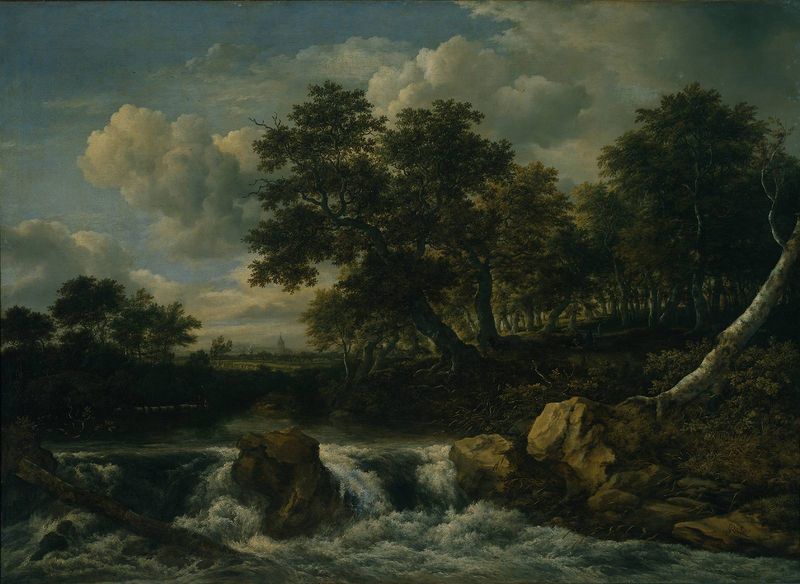
Titel: Landschaft mit Wasserfall
Künstler: Jacob van Ruisdael
Standort: Amsterdam
Institution: Rijksmuseum
Schlagwörter: baum, blau, blätter, felsen, gemälde, himmel, laub, wasser, weiß, wolken, baumstämme, bäume, fluss, gelb, grün, impressionismus, landschaft, ufer, äste, abend, grau, wolke, beige, malerei, stein, steine, bach, baumstamm, birke, feld, horizont, natur, stamm, kirche, schön, wald, wasserfall, turm, gischt, wellen, ort, fels, dorf, romantik, schaum, strom, stromschnelle, wehr, stämme, wild, wurzel, flusslandschaft, wurzeln, schäumen, aum, reissend, schwelle, stromschwelle, strömen, wildwasser, furth, m